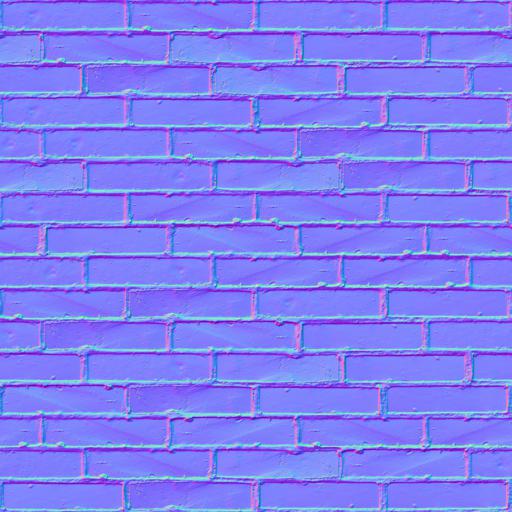
brick bricks brown grey wall